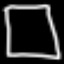
Label: square